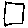
Label: square